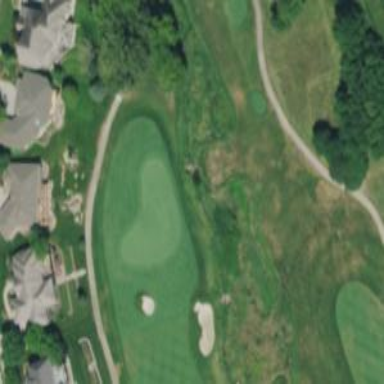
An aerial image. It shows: Golf water hazard.